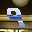
Label: 9